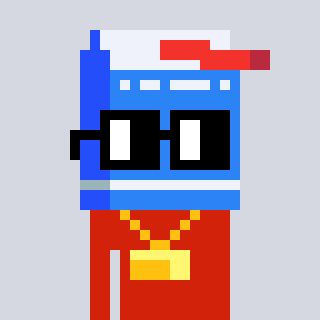
a pixel art character with square black glasses, a milk-shaped head and a red-colored body on a cool background